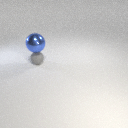
small gray rubber sphere below large blue metal sphere